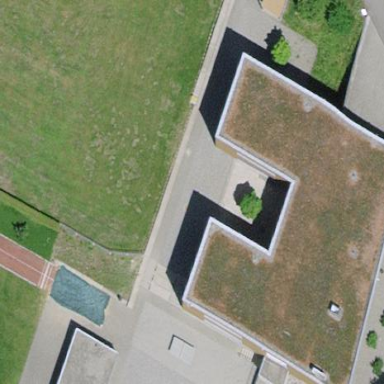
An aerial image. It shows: School building.